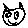
Label: cat